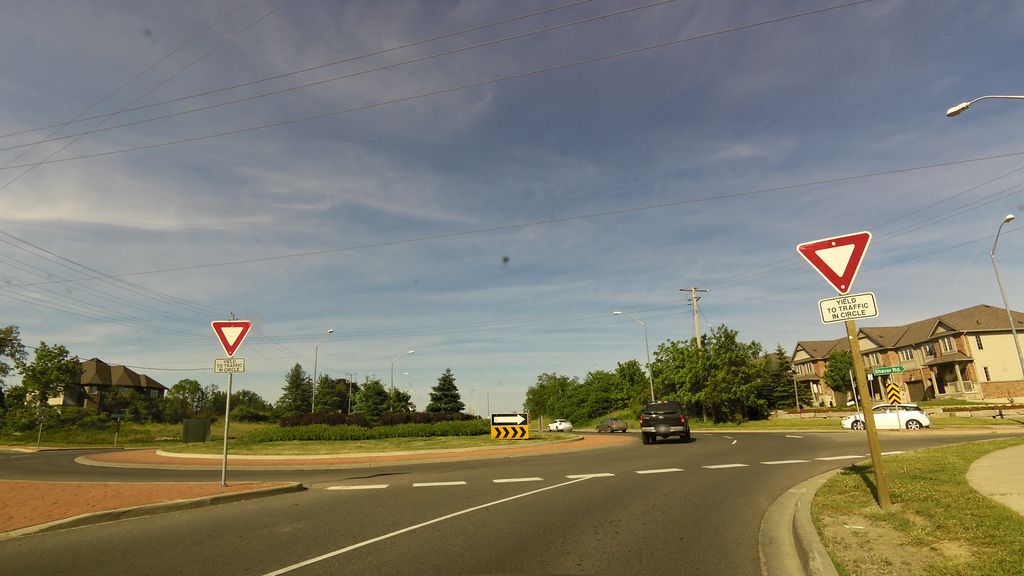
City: hamilton